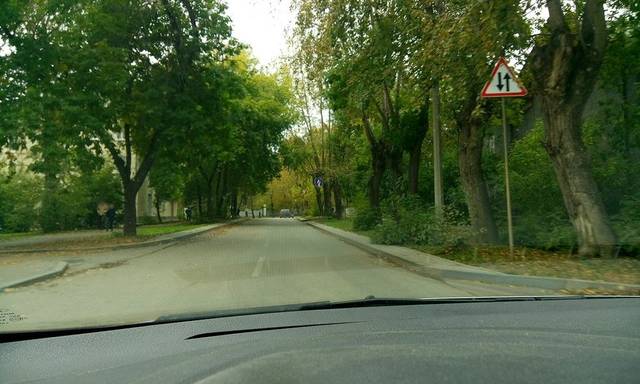
Region: Russia
Coordinates: 56.85, 60.644